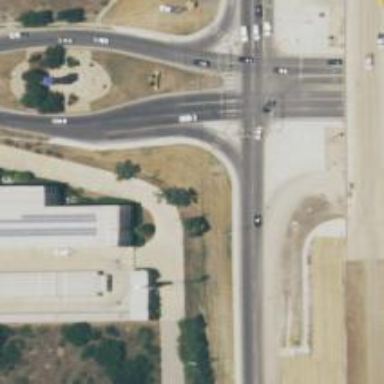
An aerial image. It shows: Asphalt road at the secondary link level.